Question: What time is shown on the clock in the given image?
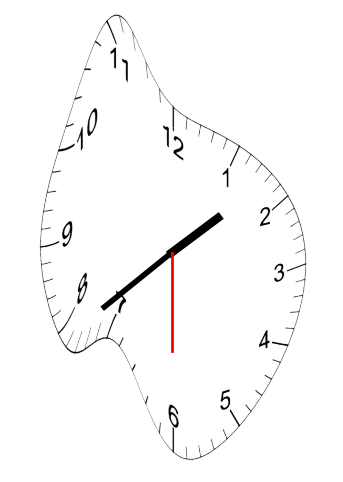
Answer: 01:38:30